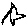
Label: star